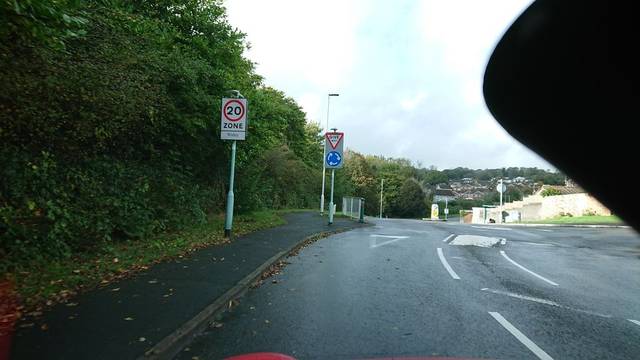
Region: United Kingdom
Coordinates: 50.398, -4.125